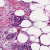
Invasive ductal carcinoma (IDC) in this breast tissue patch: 0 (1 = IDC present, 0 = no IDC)